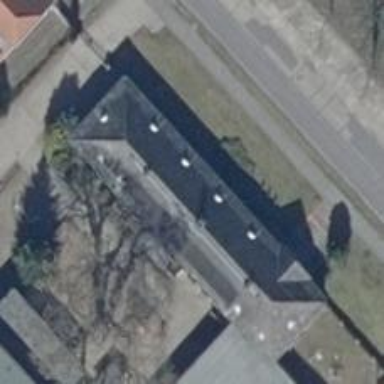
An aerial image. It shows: Kindergarten building.